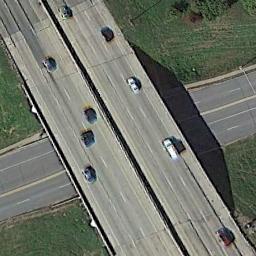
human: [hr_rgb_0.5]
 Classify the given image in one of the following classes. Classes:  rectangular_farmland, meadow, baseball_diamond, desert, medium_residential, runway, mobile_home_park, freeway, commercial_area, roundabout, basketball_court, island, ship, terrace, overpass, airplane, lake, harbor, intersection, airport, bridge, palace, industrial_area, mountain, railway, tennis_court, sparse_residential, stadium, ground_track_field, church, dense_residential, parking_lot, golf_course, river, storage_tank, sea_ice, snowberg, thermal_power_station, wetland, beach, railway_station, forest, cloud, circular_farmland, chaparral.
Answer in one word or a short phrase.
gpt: overpass